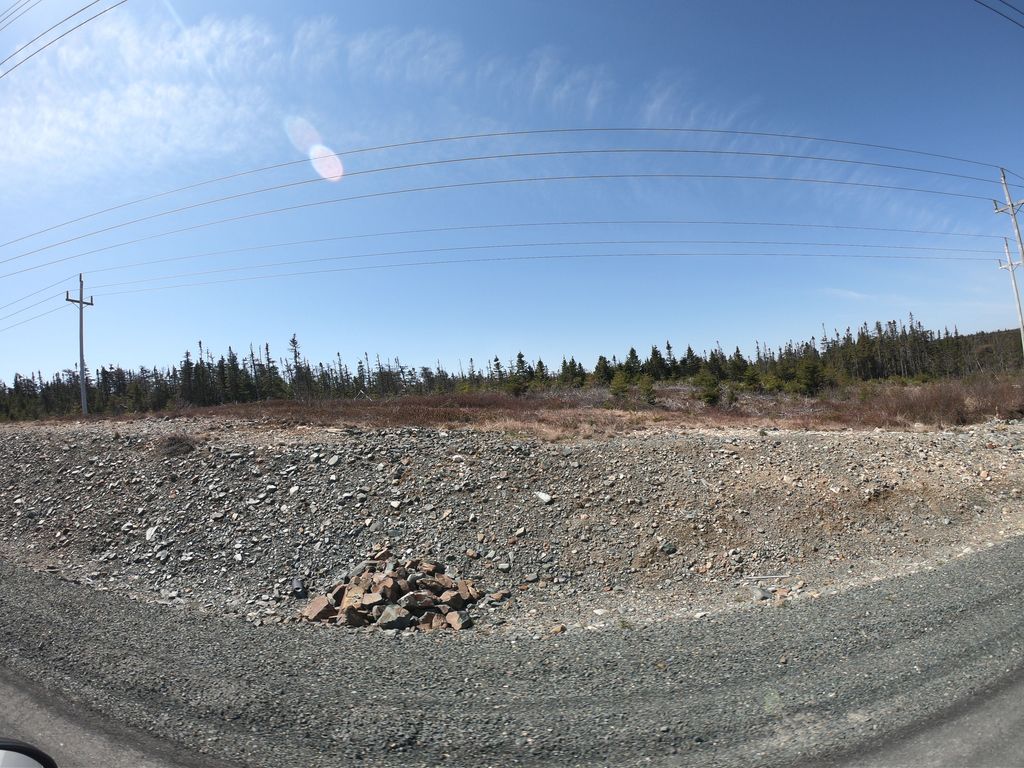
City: st_johns